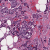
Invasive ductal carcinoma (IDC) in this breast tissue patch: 1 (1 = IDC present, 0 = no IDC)